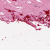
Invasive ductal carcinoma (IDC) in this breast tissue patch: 0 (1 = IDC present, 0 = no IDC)